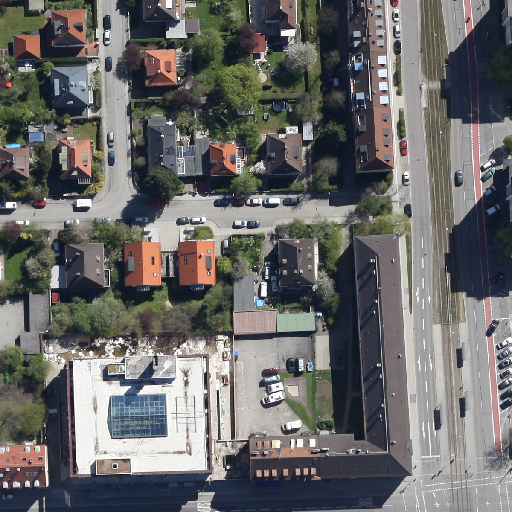
Referring expression: sidewalk